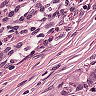
Metastatic tissue present: yes